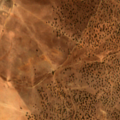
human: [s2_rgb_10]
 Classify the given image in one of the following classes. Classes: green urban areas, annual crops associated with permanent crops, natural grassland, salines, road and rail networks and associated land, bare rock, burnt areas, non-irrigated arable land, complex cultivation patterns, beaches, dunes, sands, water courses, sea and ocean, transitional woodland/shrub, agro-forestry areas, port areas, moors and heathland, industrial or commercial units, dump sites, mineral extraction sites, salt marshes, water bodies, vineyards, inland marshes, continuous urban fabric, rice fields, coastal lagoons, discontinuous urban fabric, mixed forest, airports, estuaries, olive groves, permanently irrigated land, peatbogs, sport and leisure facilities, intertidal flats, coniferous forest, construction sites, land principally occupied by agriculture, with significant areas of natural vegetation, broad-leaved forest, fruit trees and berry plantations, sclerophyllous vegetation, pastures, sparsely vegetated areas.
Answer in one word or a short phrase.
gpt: non-irrigated arable land, agro-forestry areas